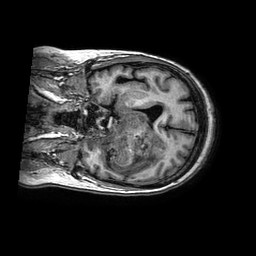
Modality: T1w
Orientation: coronal
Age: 55
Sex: female
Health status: ill
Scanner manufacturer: philips
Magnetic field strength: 3 T
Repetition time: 0.006754 s
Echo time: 0.003036 s